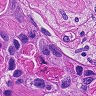
Metastatic tissue present: yes